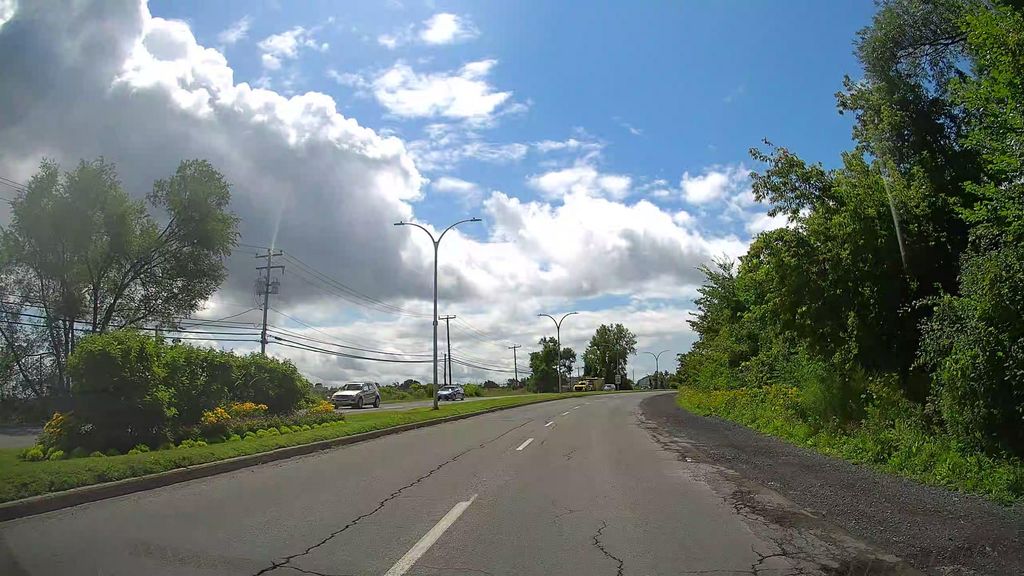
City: montreal